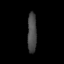
Tissue: prostate
Cell type: Fibroblasts
Senescence score: 0.7238
Nuclear area (px): 354
Mean DAPI intensity: 74.359